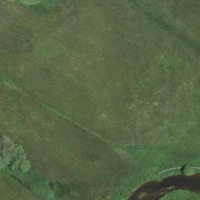
EUNIS habitat code: 21
Species observed at this site:
Arianta arbustorum
Cardamine pratensis